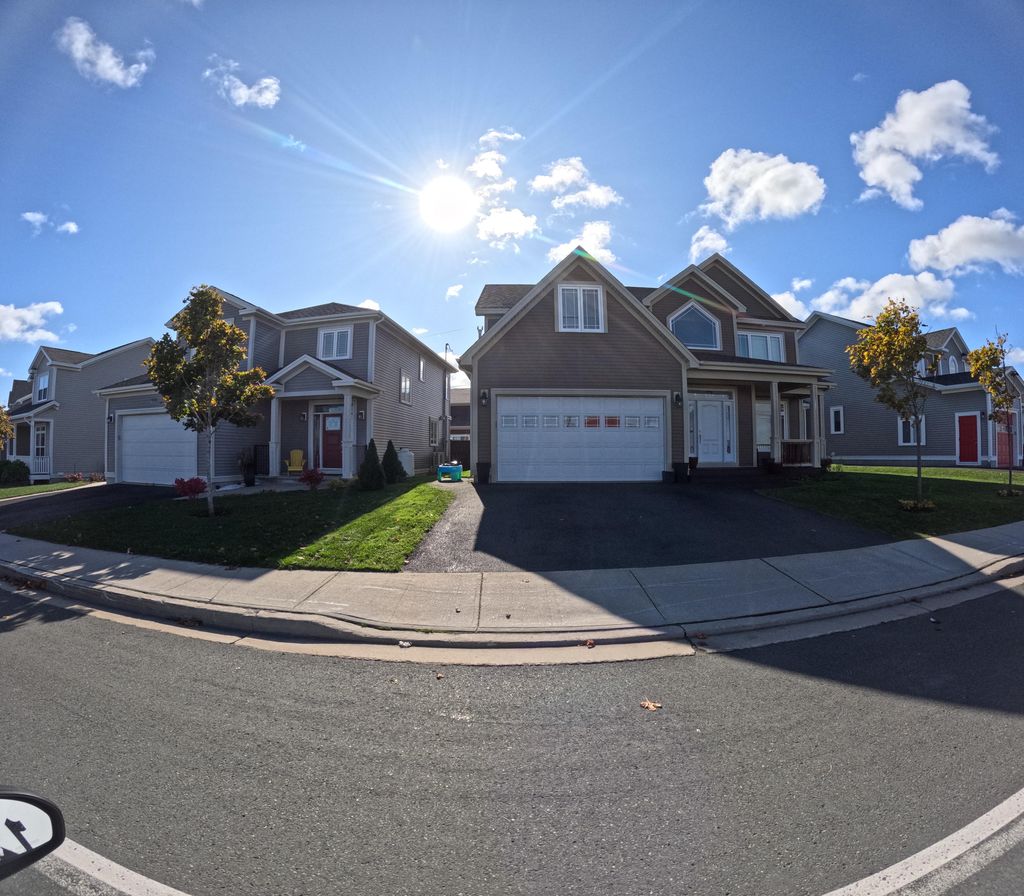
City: st_johns